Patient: sex M, age 78
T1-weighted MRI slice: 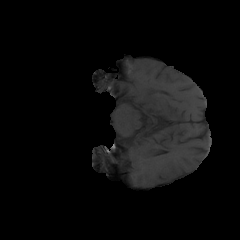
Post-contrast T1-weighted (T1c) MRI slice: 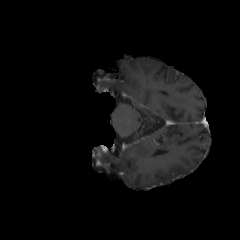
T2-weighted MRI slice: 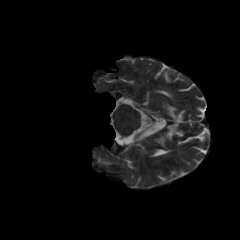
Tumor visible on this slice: no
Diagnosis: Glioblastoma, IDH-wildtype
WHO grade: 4